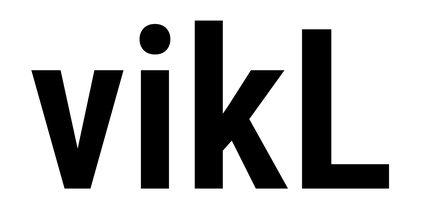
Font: Roboto_Condensed_SemiBold